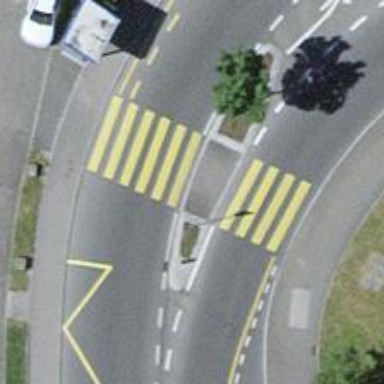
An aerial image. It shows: Footway that serves as traffic island.